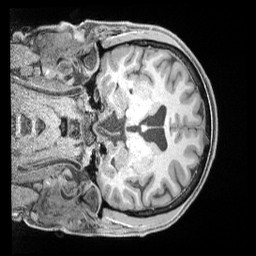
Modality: T1w
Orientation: coronal
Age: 38
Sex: male
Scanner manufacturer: siemens
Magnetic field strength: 3 T
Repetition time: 2 s
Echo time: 0.00211 s